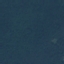
Land use / land cover: Forest